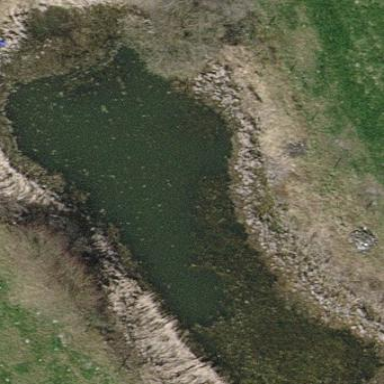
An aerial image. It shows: Peaceful pond surrounded by nature.